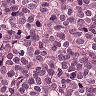
Metastatic tissue present: yes